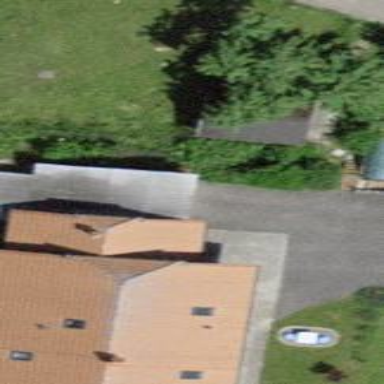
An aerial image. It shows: Residential building.